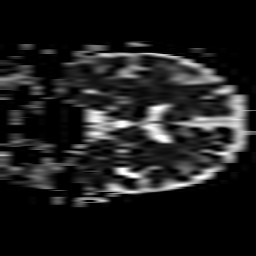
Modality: ADC
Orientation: coronal
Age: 78
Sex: female
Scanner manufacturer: philips
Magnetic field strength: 3 T
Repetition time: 3.801 s
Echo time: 0.06134 s